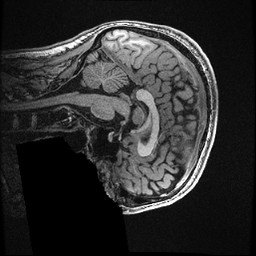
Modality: T1w
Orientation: sagittal
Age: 25
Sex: male
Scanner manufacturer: ge
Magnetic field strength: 3 T
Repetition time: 0.008096 s
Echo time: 0.003548 s